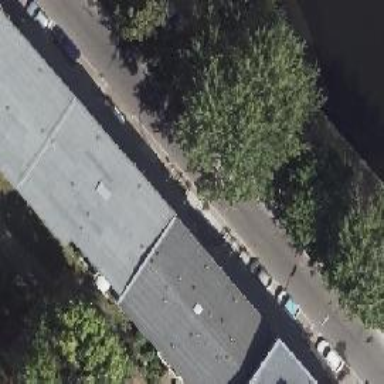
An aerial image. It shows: There is parking obstacle present.